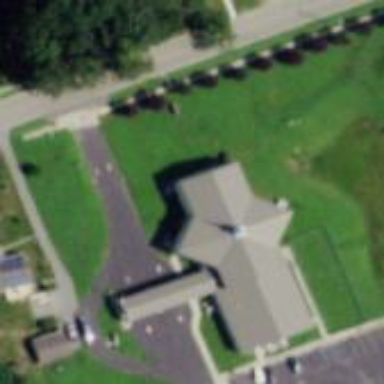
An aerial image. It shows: Beautiful church building.